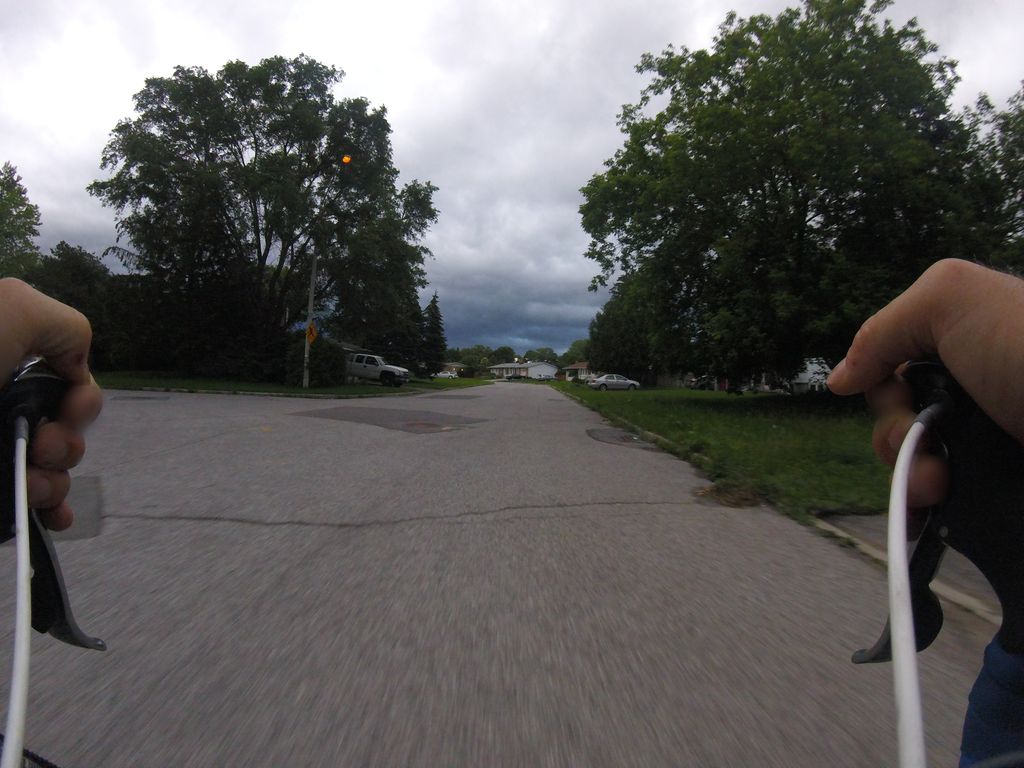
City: ottawa-gatineau